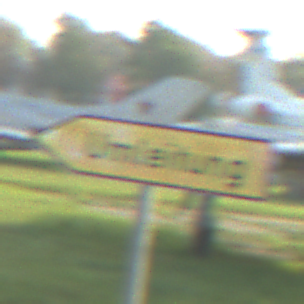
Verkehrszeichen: UmleitungswegweiserLinksweisend
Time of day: SunriseSunset
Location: Outdoor (Special)
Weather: Clear
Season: NotSpecified
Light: Natural